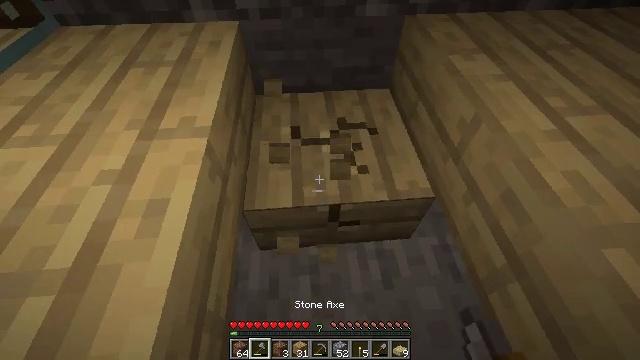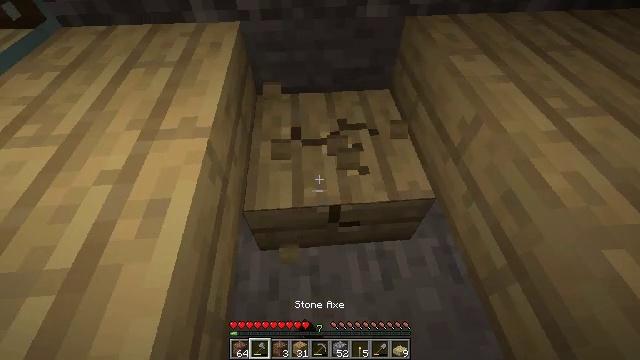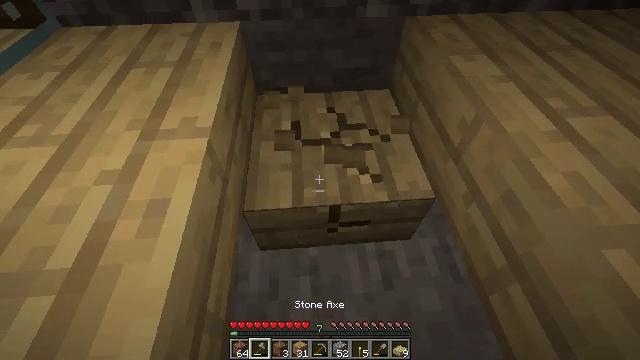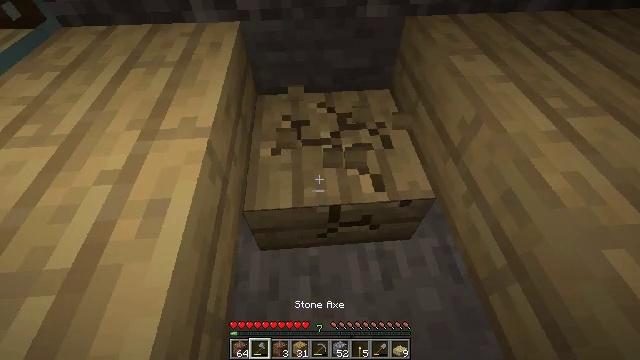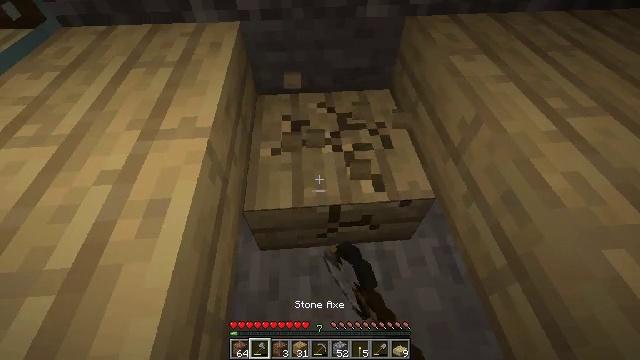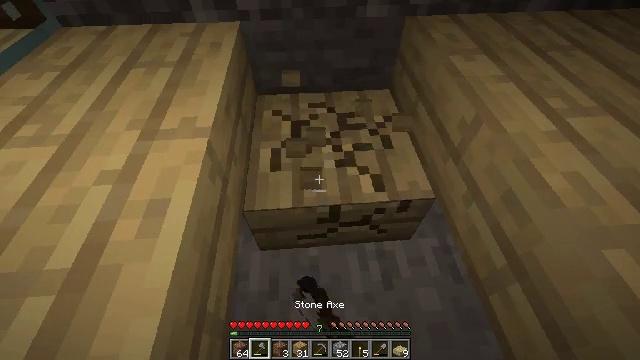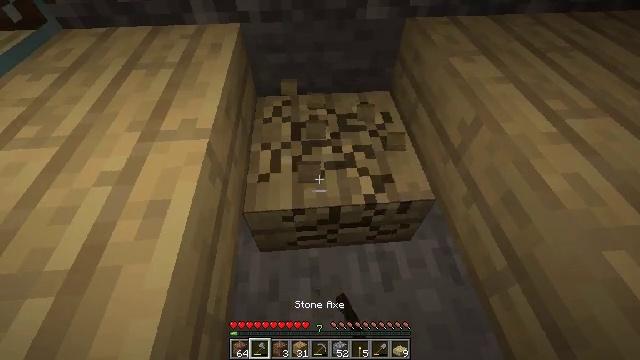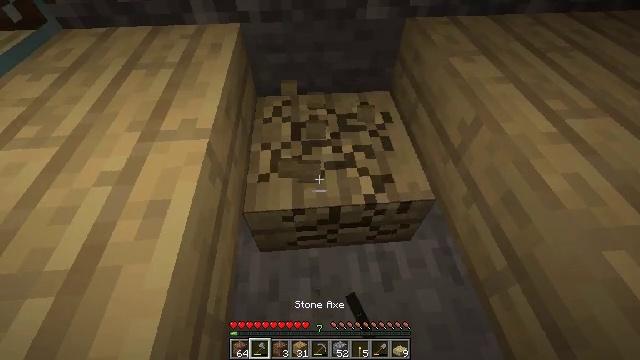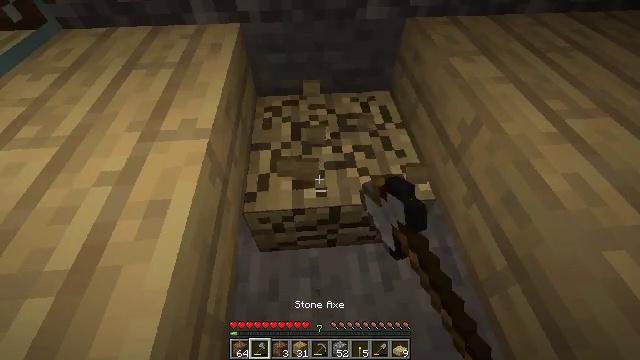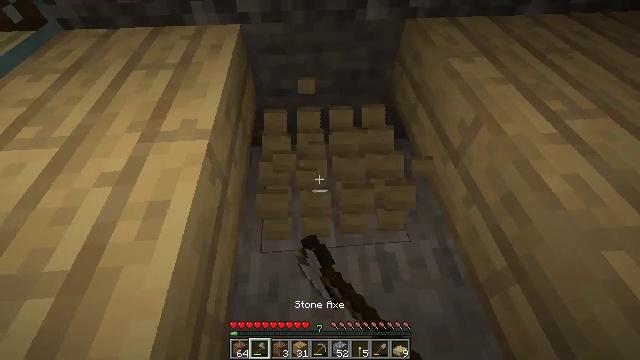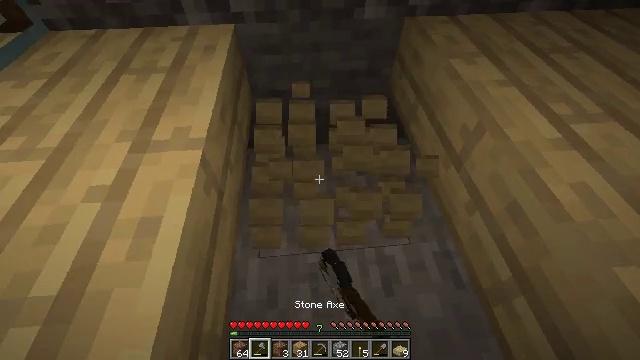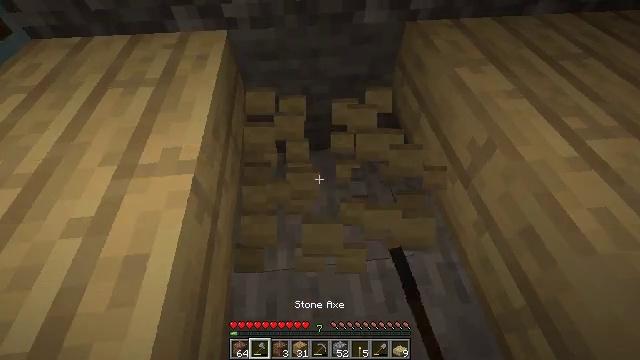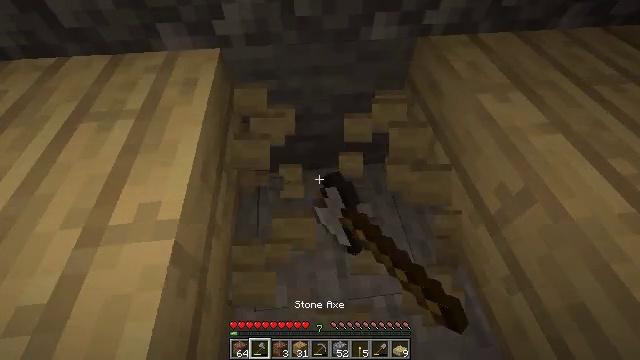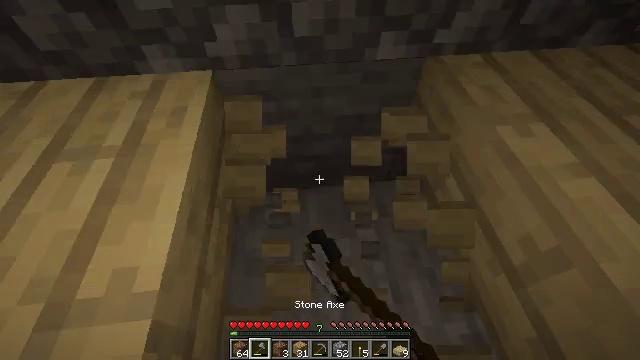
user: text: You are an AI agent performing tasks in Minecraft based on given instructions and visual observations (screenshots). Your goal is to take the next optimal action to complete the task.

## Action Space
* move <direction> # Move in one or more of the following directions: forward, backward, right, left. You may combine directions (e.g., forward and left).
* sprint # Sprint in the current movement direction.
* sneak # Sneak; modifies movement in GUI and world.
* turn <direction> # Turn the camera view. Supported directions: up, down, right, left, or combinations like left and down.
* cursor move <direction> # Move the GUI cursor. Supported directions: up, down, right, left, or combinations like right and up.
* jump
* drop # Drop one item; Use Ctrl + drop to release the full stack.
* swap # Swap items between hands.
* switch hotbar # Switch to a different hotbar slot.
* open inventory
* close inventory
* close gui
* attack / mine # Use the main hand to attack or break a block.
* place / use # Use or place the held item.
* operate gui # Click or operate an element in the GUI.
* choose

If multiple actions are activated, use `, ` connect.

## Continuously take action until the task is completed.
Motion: motion action
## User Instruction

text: Pick up the birch slab after breaking it.
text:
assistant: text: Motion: attack / mine
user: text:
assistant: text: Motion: attack / mine
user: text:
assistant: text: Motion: attack / mine
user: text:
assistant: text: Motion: attack / mine
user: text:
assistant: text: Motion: attack / mine
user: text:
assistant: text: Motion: attack / mine
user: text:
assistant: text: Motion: attack / mine
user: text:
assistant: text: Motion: attack / mine
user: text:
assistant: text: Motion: attack / mine
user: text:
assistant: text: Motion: move forward, attack / mine
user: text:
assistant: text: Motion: move forward, attack / mine
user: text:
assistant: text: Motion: move forward, attack / mine
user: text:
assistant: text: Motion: move forward, attack / mine
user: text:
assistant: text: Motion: attack / mine